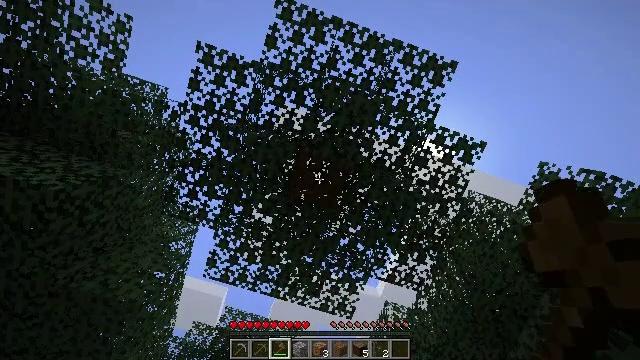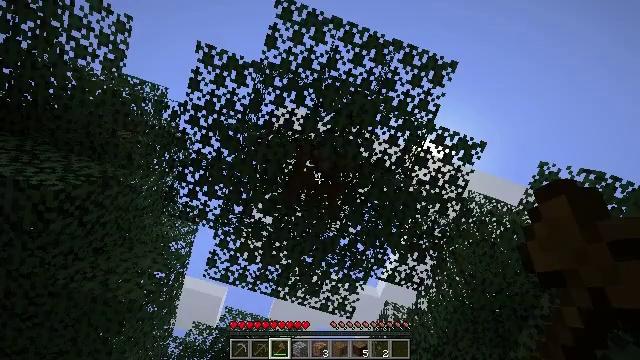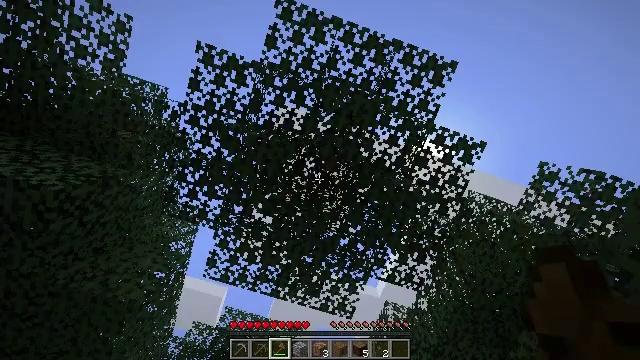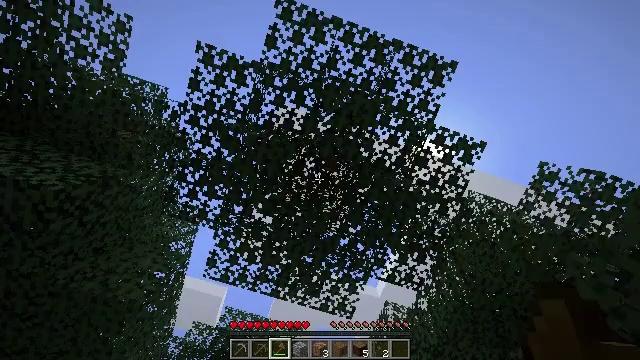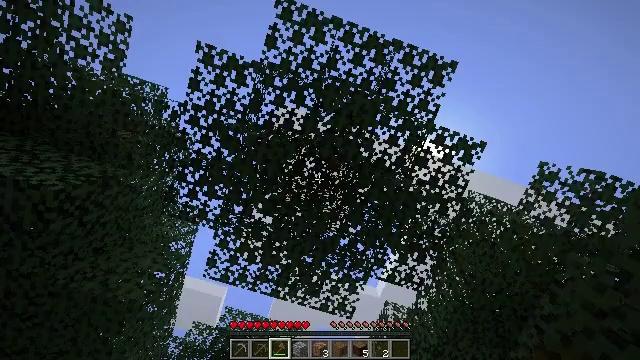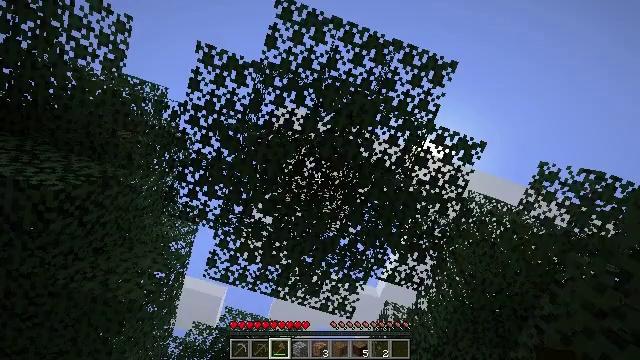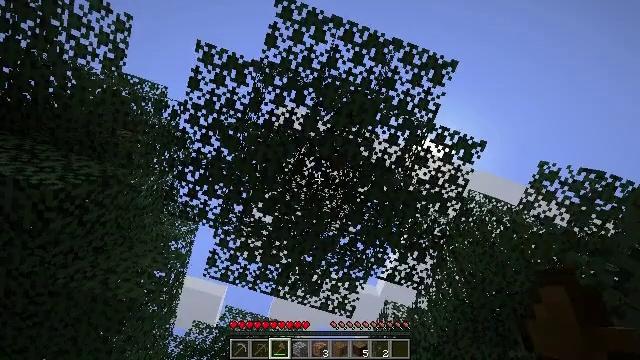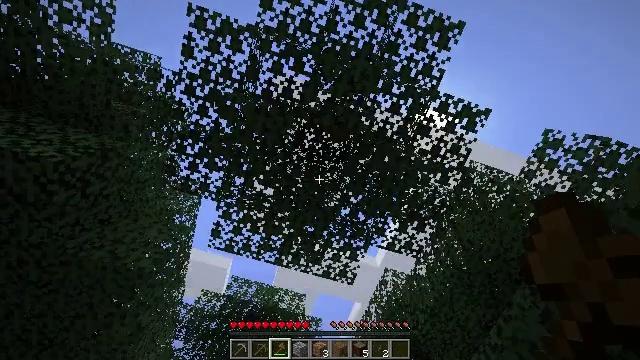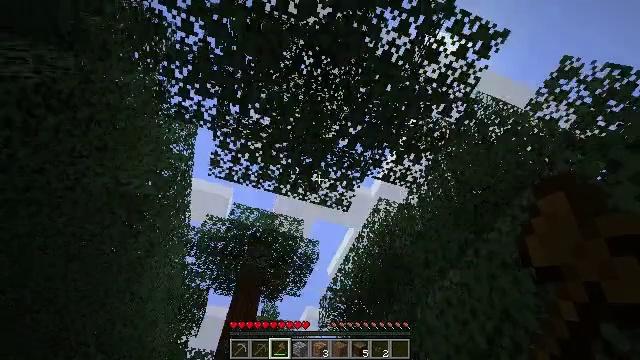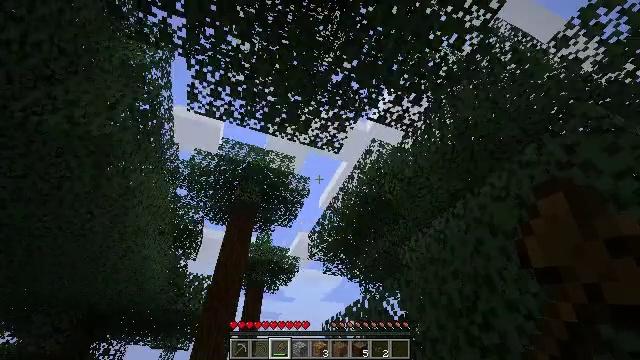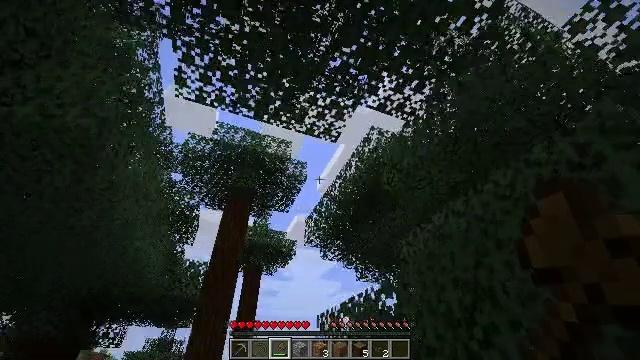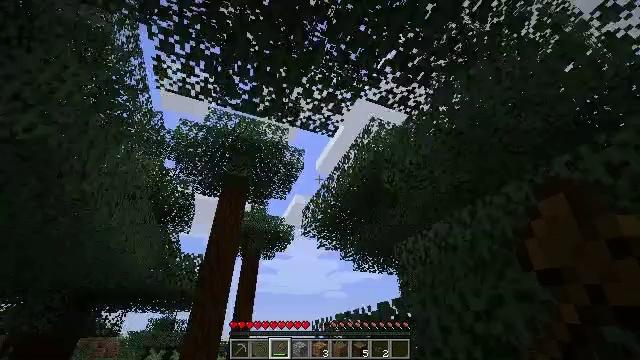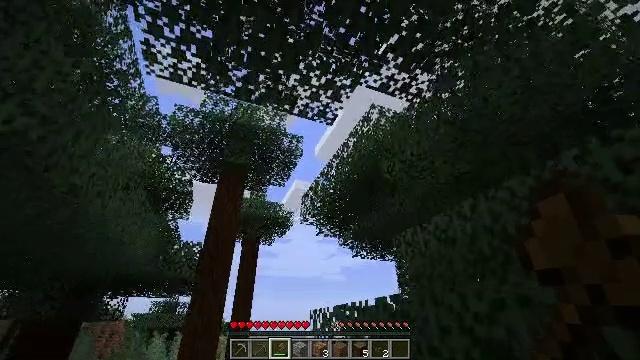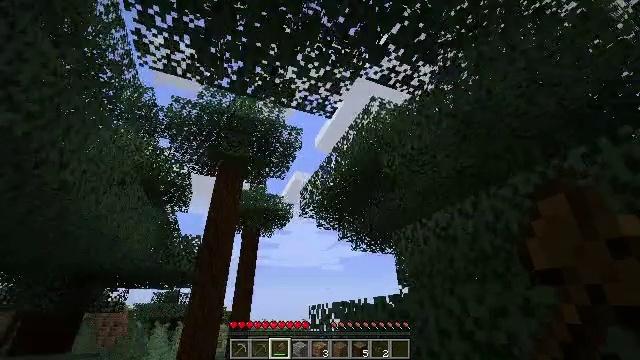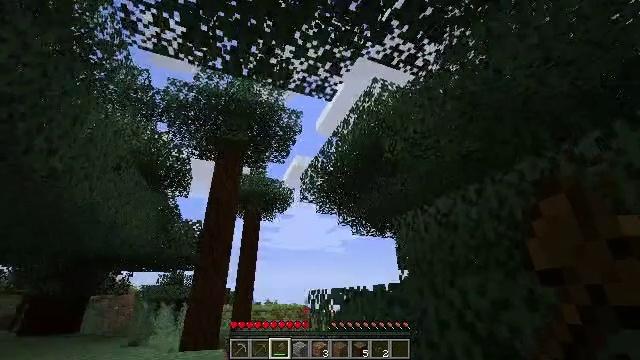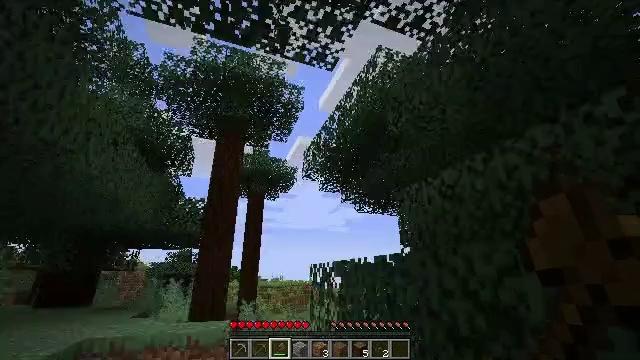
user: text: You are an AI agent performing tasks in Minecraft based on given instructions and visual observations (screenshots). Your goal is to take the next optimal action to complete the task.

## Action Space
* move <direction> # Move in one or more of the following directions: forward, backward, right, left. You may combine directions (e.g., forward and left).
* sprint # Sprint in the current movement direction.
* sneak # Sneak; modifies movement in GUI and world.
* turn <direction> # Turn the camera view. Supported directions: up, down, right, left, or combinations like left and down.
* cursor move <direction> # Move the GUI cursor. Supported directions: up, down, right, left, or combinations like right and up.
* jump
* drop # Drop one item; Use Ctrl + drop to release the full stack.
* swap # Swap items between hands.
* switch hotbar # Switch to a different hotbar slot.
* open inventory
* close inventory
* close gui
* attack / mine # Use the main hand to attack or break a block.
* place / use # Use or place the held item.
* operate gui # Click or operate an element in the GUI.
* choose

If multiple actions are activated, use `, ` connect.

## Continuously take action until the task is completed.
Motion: motion action
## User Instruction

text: Remove the tall grass to clear the area.
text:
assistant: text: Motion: attack / mine
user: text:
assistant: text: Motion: attack / mine
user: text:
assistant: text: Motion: attack / mine
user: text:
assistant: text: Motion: attack / mine
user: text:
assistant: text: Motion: attack / mine
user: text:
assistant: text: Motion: attack / mine
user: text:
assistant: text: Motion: move forward, turn down
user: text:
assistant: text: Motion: move forward, turn down
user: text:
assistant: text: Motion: move forward, turn right and down, jump
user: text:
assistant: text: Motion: move forward, turn down, jump
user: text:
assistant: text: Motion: move forward, turn down, jump
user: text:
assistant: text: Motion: move forward, turn down, jump
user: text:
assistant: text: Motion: move forward, turn down, jump
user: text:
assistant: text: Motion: move forward, turn down, jump
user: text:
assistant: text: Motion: move forward, turn down, jump
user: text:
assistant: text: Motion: move forward, turn left and down, jump
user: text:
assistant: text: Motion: move forward, turn left and down, jump
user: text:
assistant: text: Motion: move forward, turn left and down, jump
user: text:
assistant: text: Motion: move forward, turn left and down, jump
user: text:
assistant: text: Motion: move forward, turn down, jump
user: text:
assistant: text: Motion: move forward, turn down, jump
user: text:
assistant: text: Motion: move forward, turn down, jump
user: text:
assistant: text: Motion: move forward, turn down, jump
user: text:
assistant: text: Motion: move forward, turn down, jump
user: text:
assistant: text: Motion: move forward, turn down
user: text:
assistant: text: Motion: move forward, turn down
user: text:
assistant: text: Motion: move forward, turn down
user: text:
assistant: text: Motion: move forward, turn down
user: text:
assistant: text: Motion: move forward
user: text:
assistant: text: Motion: move forward